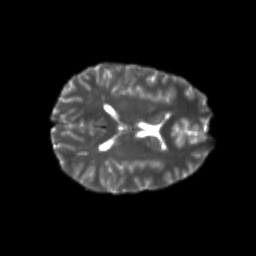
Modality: T2w
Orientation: axial
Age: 20
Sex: female
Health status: healthy
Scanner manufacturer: philips
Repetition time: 7.395 s
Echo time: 0.08599 s